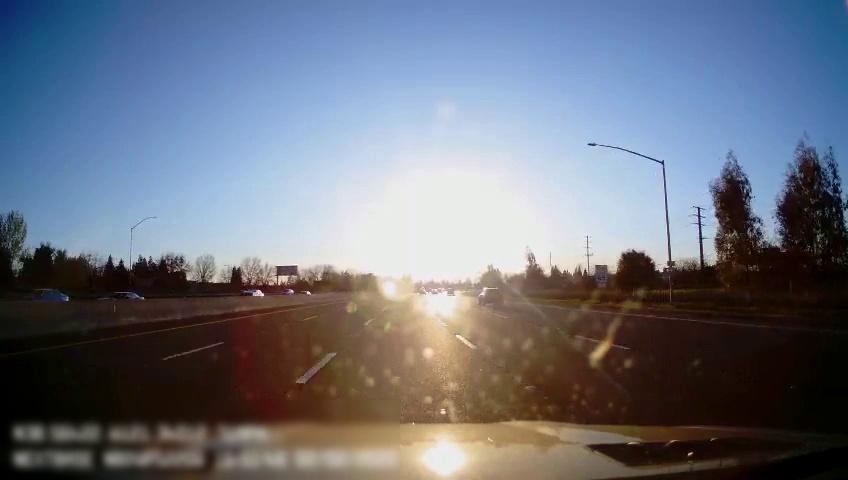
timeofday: Day
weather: Sunny
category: Drivable Space
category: Vehicles | Car
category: Vehicles | Car
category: Vehicles | Car
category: Vehicles | SUV
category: Vehicles | Car
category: Vehicles | SUV
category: Lanes | Alternate Lane
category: Lanes | Alternate Lane
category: Lanes | Current Lane
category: Lanes | Current Lane
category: Lanes | Alternate Lane
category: Lanes | Alternate Lane
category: Traffic | Signs